Field crop: tomato
Growth stage: 2
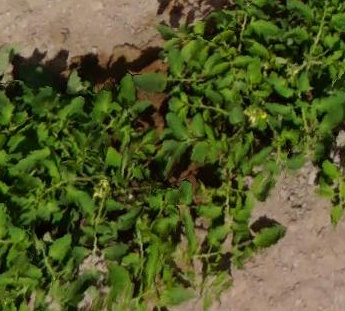
Species: tomato